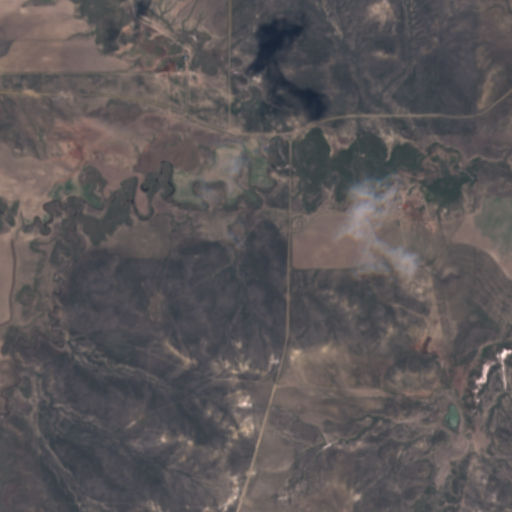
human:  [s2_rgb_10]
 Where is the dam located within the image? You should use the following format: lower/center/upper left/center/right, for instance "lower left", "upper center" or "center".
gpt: The dam is located in the lower right of the image.
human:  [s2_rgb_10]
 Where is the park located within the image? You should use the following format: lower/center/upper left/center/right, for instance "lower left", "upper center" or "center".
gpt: The park is located in the center of the image.
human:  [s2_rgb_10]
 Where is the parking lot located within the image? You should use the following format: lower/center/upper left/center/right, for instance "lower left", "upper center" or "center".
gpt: There is no parking lot in the image.